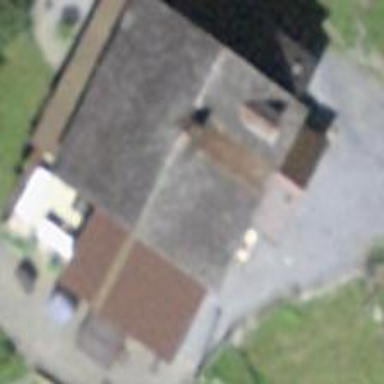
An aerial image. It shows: Restaurant.